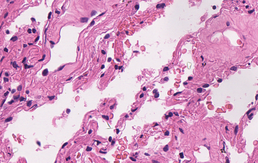
Tumor epithelial tissue: no
Tumor-associated stroma tissue: no
Normal tissue: yes